Question: I have css code to do layout. i have basic header panel, footer, left panel, and center panel. I want to have left panel and center panel automatically stretch to bottom(blue and gray part all the way to black footer). is there any way to do that?
following are my codes.
thank you,

'''
body {
text-align: center;
}
.wrapper {
position: relative;
width: 960px;
font-size: 0.9em;
margin: 0 auto -20px;
text-align: left;
}
.header {
height: 125px;
background-color:purple;
}
.footer {
position: relative;
width: 960px;
margin: 0 auto;
background-color:black;
}
.footer a {
color: #fff;
text-decoration: underline;
border: 0;
}
.footer p {
position: absolute;
left: 0;
bottom: 4px;
width: 960px;
padding: 0;
color: #fff;
font: 0.8em arial,sans-serif;
text-align: center;
}
html, body {
height: 100%;
}
.wrapper {
min-height: 100%;
height: auto !important;
height: 100%;
margin: 0 auto -20px; /* the bottom margin is the negative value of the footer's height */
background-color:yellow;
}
.footer, .push {
height: 20px; /* .push must be the same height as .footer */
}
.leftPanel{
width:200px;
background-color:blue;
float:left;
height: 100%;
}
.centerPanel{
width:760px;
background-color:gray;
float:left;
height: 100%;
}
dl,dd,ul,ol,li,h1,h2,h3,h4,h5,h6,pre,form,body,html,div,p,blockquote,fieldset,legend,input,select,textarea
{ margin:0; padding:0 }
'''
'''
<div class="wrapper">
<div class="header">
<h1>header</h1>
</div>
<div class="leftPanel">
leftPanel
</div>
<div class="centerPanel">
center Panel
</div>
<div class="push"></div>
</div>
<div class="footer">
<p>footer</p>
</div>
</body>
'''
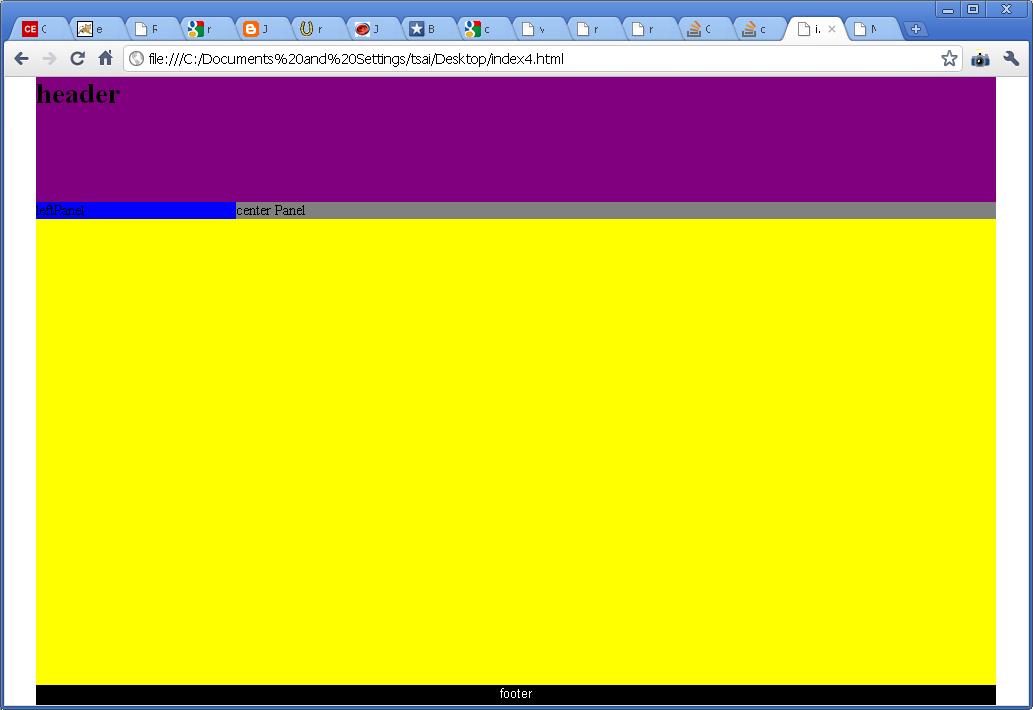
Answer: This is a very work-aroundish solution, but here it goes: <URL>